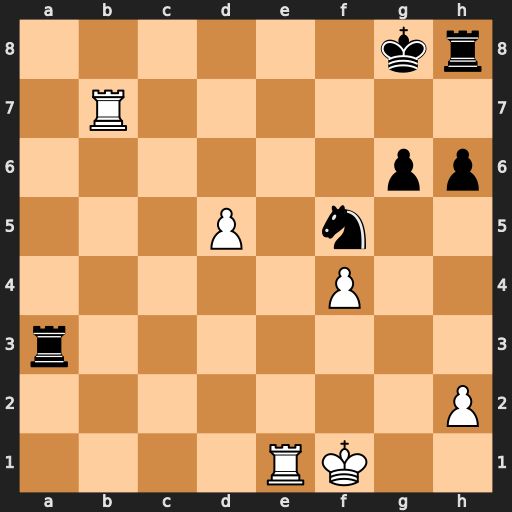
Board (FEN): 6kr/1R6/6pp/3P1n2/5P2/r7/7P/4RK2
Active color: w
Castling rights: -
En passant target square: -
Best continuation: Re8#